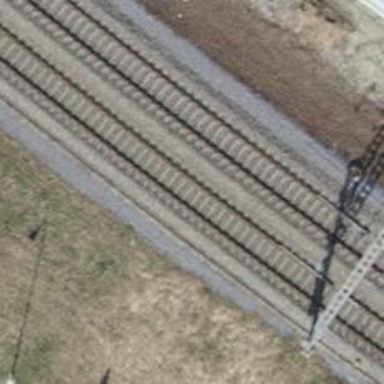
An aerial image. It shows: Railway track with contact lines for electrification.